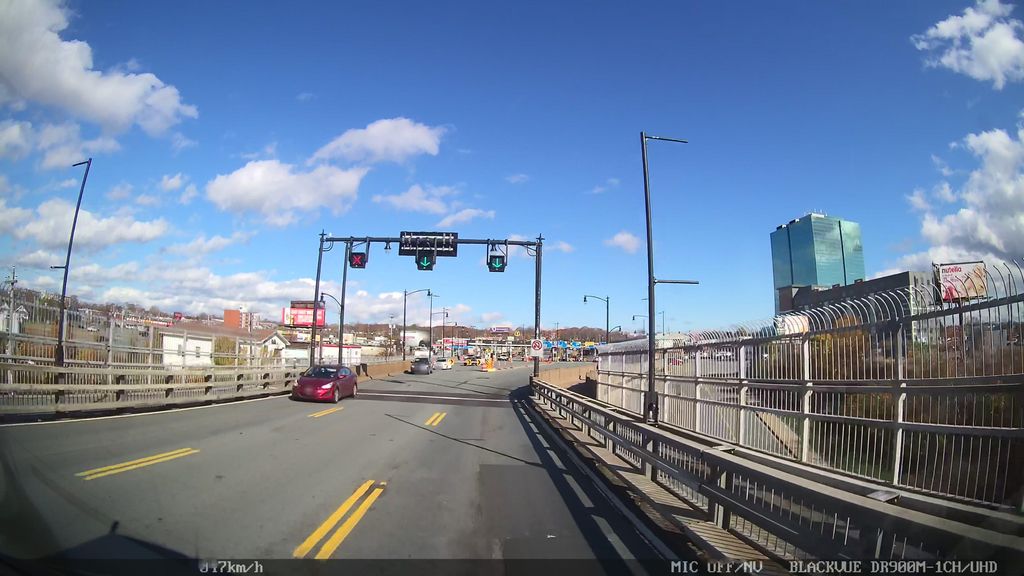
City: halifax